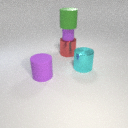
large purple rubber cylinder in front of large cyan metal cylinder